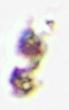
Label: Detritus